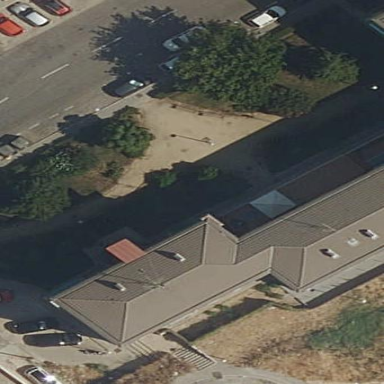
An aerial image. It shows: Garden with kerb border.